Field crop: maize
Growth stage: 2
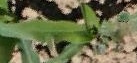
Species: maize